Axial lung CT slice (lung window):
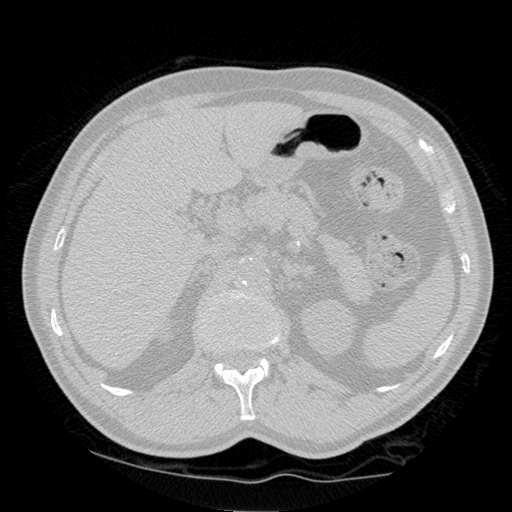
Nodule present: no